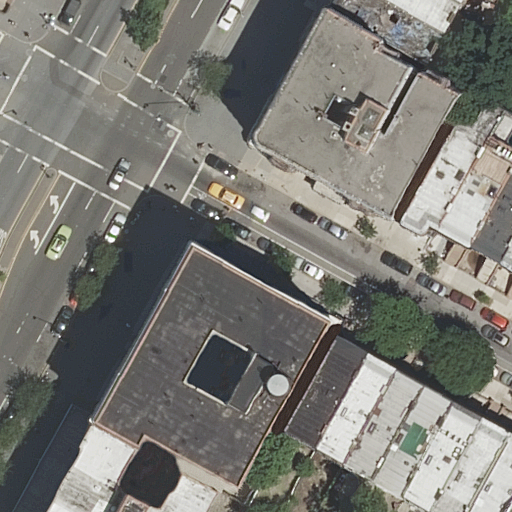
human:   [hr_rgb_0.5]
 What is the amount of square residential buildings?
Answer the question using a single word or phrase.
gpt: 0

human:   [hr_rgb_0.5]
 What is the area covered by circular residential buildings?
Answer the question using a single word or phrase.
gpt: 0m2

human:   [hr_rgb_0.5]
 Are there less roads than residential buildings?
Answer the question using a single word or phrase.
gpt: yes

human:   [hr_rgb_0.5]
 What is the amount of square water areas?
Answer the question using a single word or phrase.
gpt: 0

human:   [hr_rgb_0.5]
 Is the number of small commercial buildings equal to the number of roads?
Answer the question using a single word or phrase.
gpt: no

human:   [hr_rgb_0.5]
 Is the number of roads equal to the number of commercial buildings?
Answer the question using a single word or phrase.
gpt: no

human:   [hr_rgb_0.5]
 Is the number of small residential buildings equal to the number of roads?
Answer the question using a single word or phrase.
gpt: yes

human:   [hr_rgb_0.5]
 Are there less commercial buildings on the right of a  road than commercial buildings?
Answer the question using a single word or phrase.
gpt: no

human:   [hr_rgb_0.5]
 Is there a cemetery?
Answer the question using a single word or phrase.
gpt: no

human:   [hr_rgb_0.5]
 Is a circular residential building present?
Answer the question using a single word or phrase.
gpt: no

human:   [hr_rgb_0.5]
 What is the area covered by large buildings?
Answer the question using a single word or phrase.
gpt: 2014m2

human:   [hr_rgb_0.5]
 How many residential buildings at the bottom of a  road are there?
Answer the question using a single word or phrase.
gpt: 14

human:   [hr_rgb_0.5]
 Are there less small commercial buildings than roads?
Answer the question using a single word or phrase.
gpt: yes

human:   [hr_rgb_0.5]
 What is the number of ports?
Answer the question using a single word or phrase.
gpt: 0

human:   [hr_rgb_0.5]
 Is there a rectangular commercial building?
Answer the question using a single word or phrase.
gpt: no

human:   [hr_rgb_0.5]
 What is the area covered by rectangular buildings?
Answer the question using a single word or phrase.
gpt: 2229m2

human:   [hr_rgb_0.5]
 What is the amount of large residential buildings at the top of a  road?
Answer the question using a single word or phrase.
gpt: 1

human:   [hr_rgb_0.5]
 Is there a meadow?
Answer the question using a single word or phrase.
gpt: no

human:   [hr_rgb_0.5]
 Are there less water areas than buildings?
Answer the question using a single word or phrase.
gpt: yes

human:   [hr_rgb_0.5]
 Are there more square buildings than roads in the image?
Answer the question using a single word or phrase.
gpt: no

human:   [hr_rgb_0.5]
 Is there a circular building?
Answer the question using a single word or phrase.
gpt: no

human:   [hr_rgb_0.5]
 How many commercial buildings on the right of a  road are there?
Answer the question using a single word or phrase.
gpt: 0

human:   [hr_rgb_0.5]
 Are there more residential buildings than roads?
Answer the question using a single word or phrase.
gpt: yes

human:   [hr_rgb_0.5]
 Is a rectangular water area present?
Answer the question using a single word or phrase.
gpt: no

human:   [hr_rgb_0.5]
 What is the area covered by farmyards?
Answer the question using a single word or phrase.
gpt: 0m2

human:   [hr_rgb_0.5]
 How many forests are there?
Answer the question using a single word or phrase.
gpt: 0

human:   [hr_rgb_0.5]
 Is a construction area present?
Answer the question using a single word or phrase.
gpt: no

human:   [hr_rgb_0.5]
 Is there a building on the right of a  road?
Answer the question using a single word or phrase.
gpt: yes

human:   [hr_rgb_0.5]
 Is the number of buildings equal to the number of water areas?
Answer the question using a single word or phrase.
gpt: no

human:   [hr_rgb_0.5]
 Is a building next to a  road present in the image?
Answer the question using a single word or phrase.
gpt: yes

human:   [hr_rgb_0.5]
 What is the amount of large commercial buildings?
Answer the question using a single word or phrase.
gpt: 0

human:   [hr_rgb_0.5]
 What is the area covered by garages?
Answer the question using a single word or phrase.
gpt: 0m2

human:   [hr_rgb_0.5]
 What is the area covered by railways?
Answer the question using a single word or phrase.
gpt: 0m2

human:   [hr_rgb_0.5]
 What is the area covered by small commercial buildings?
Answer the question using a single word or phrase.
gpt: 0m2

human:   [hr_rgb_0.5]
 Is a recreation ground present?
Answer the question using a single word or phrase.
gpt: no

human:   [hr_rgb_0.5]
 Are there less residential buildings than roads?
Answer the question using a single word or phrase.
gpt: no